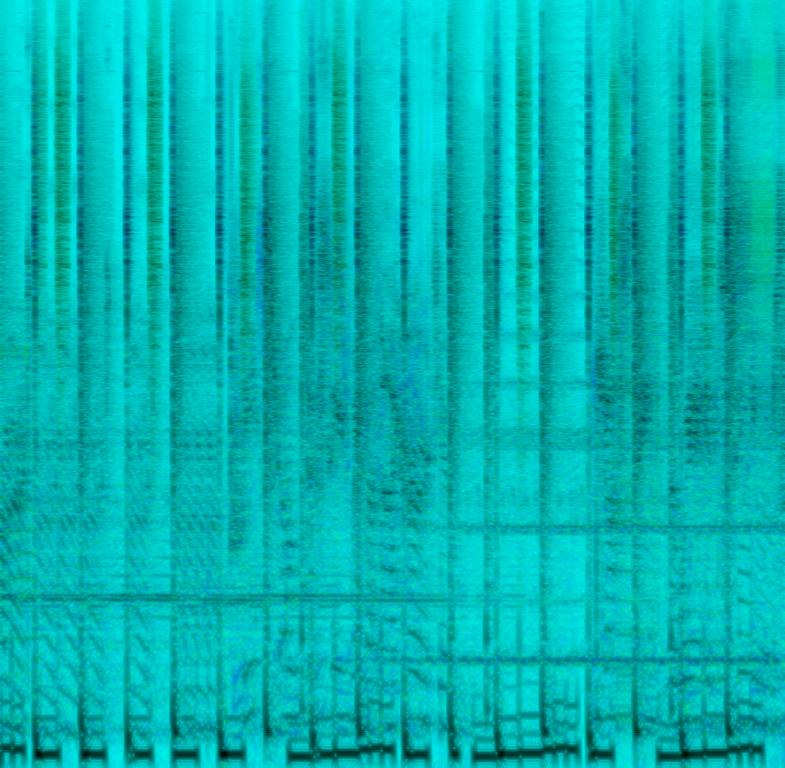
A female singer sings this vocal monologue. The song is medium tempo with a groovy moog bass line, electro mix keyboard harmony tones, steady drumming rhythm and very quirky electronic tones. The song is groovy and retro dance music.